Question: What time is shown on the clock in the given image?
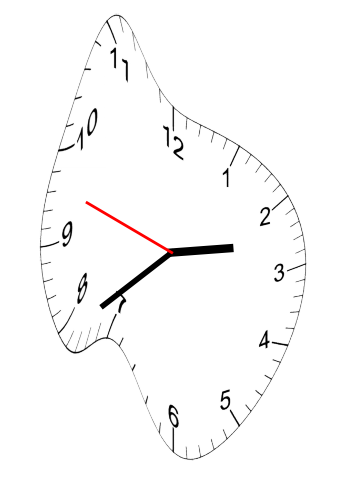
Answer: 02:38:48